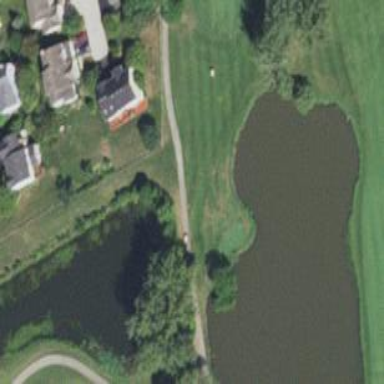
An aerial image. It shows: Pond surrounded by natural water.